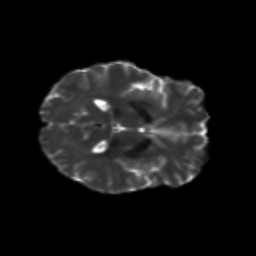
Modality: T2w
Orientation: axial
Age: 36
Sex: female
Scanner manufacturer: siemens
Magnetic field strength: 3 T
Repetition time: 8.6 s
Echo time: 0.095 s